RGB frame:
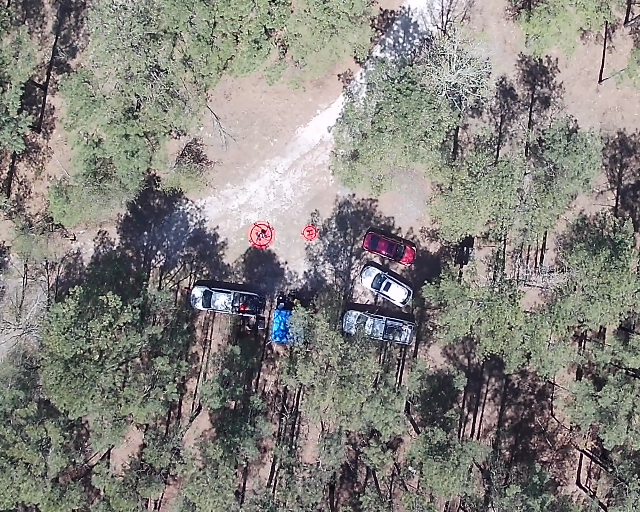
Thermal frame:
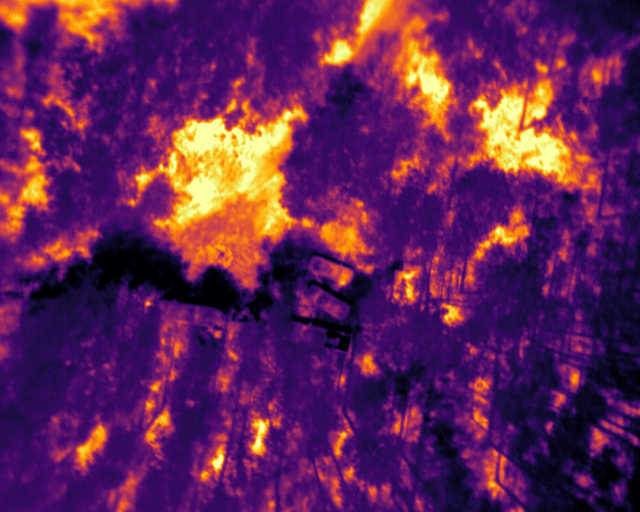
Captured: 2026-02-27 02:42:43
Pixels at or above 80 °C: 0 (fraction of frame: 0)